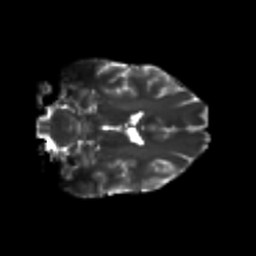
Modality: T2w
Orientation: coronal
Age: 24
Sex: male
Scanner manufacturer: siemens
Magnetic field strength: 3 T
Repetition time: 3.5 s
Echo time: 0.125 s